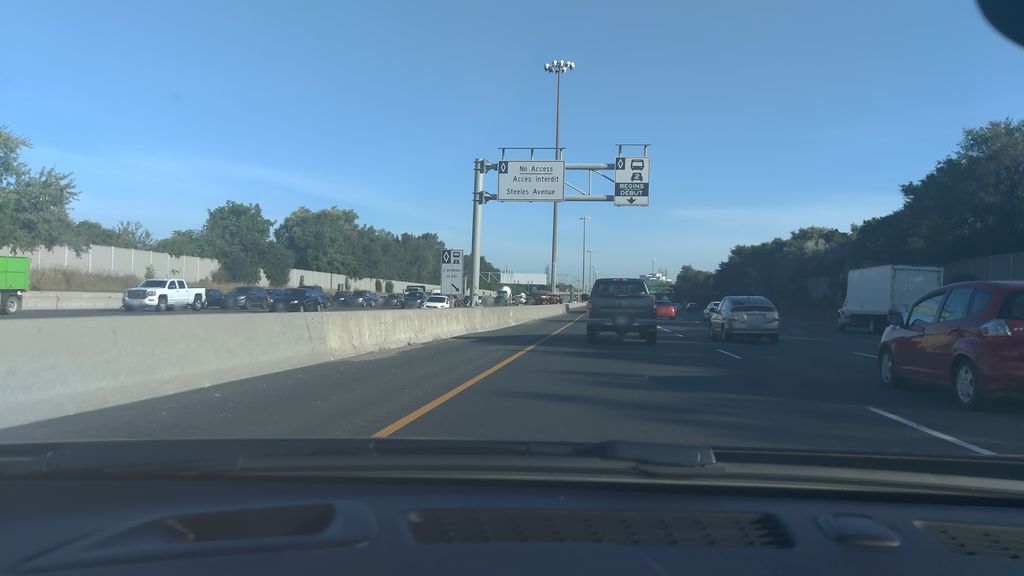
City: toronto